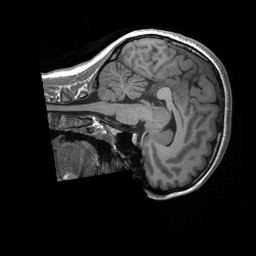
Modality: T1w
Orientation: sagittal
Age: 24
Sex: female
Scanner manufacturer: siemens
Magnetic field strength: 3 T
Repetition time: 2.4 s
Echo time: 0.00224 s